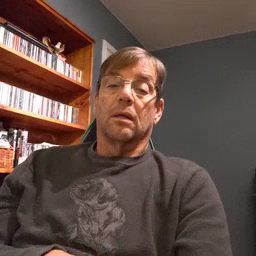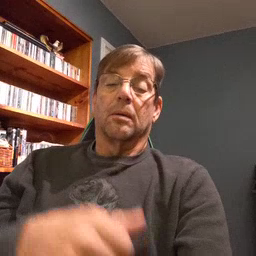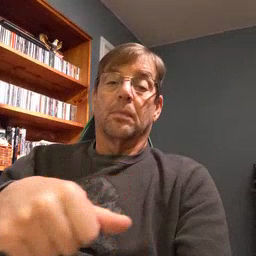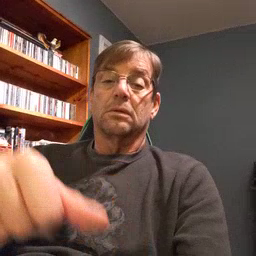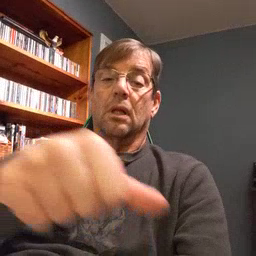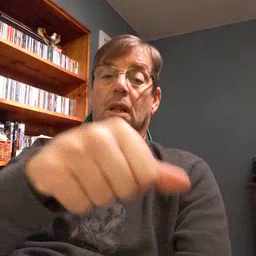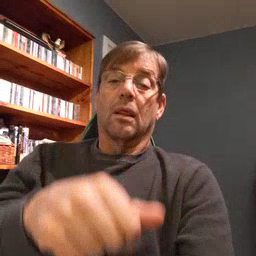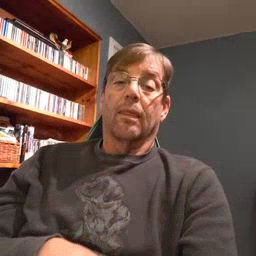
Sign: puzzle